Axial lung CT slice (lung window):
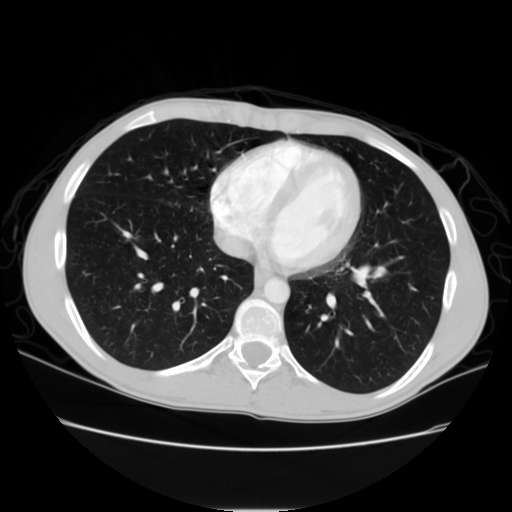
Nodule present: no